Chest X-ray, AP view. Patient: 76 years old, sex M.
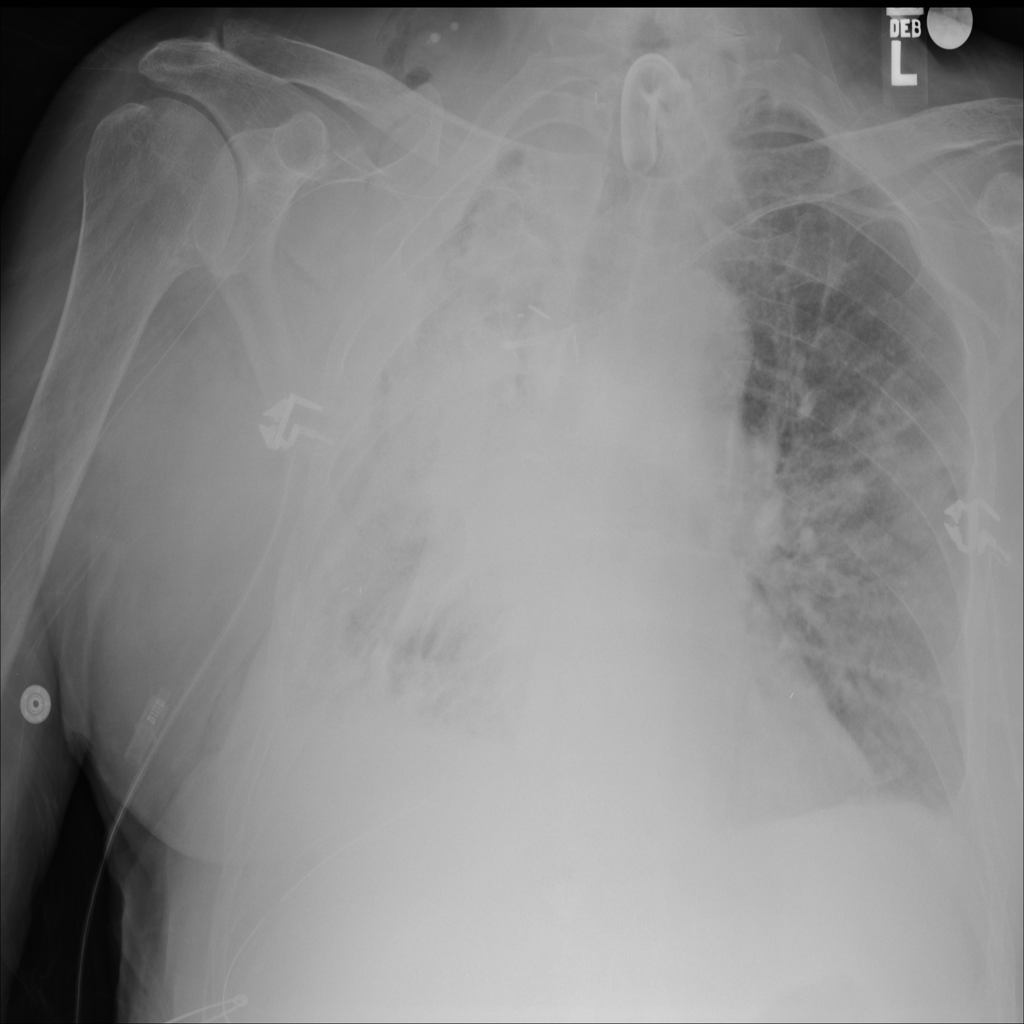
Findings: No Finding